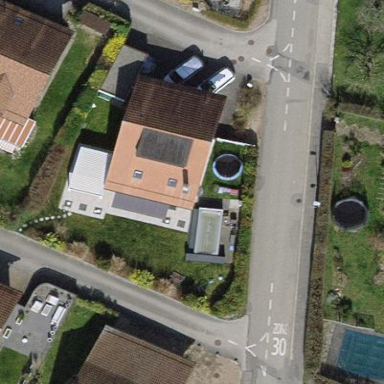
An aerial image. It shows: Simple and straightforward house.